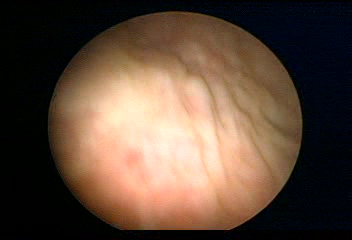
Modality: WLC
Class: Normal mucosa
Bladder cancer association: No